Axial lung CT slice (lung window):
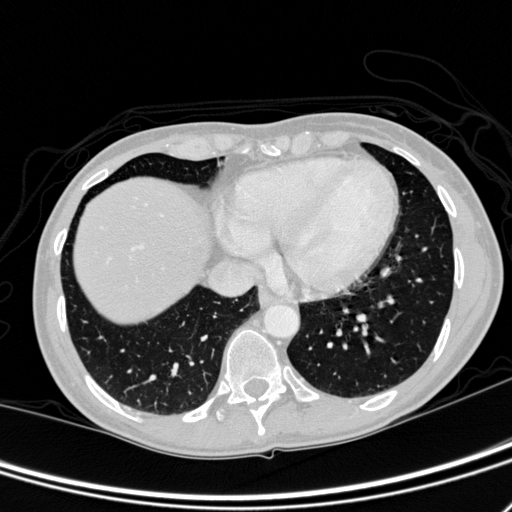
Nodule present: no